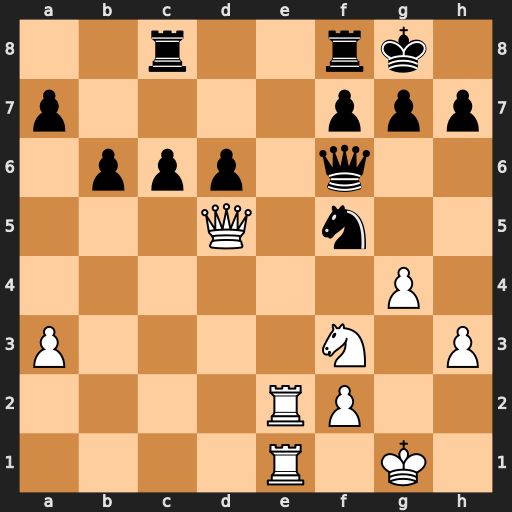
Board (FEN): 2r2rk1/p4ppp/1ppp1q2/3Q1n2/6P1/P4N1P/4RP2/4R1K1
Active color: w
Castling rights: -
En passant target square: -
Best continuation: Qxf5 Qxf5 gxf5